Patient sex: M
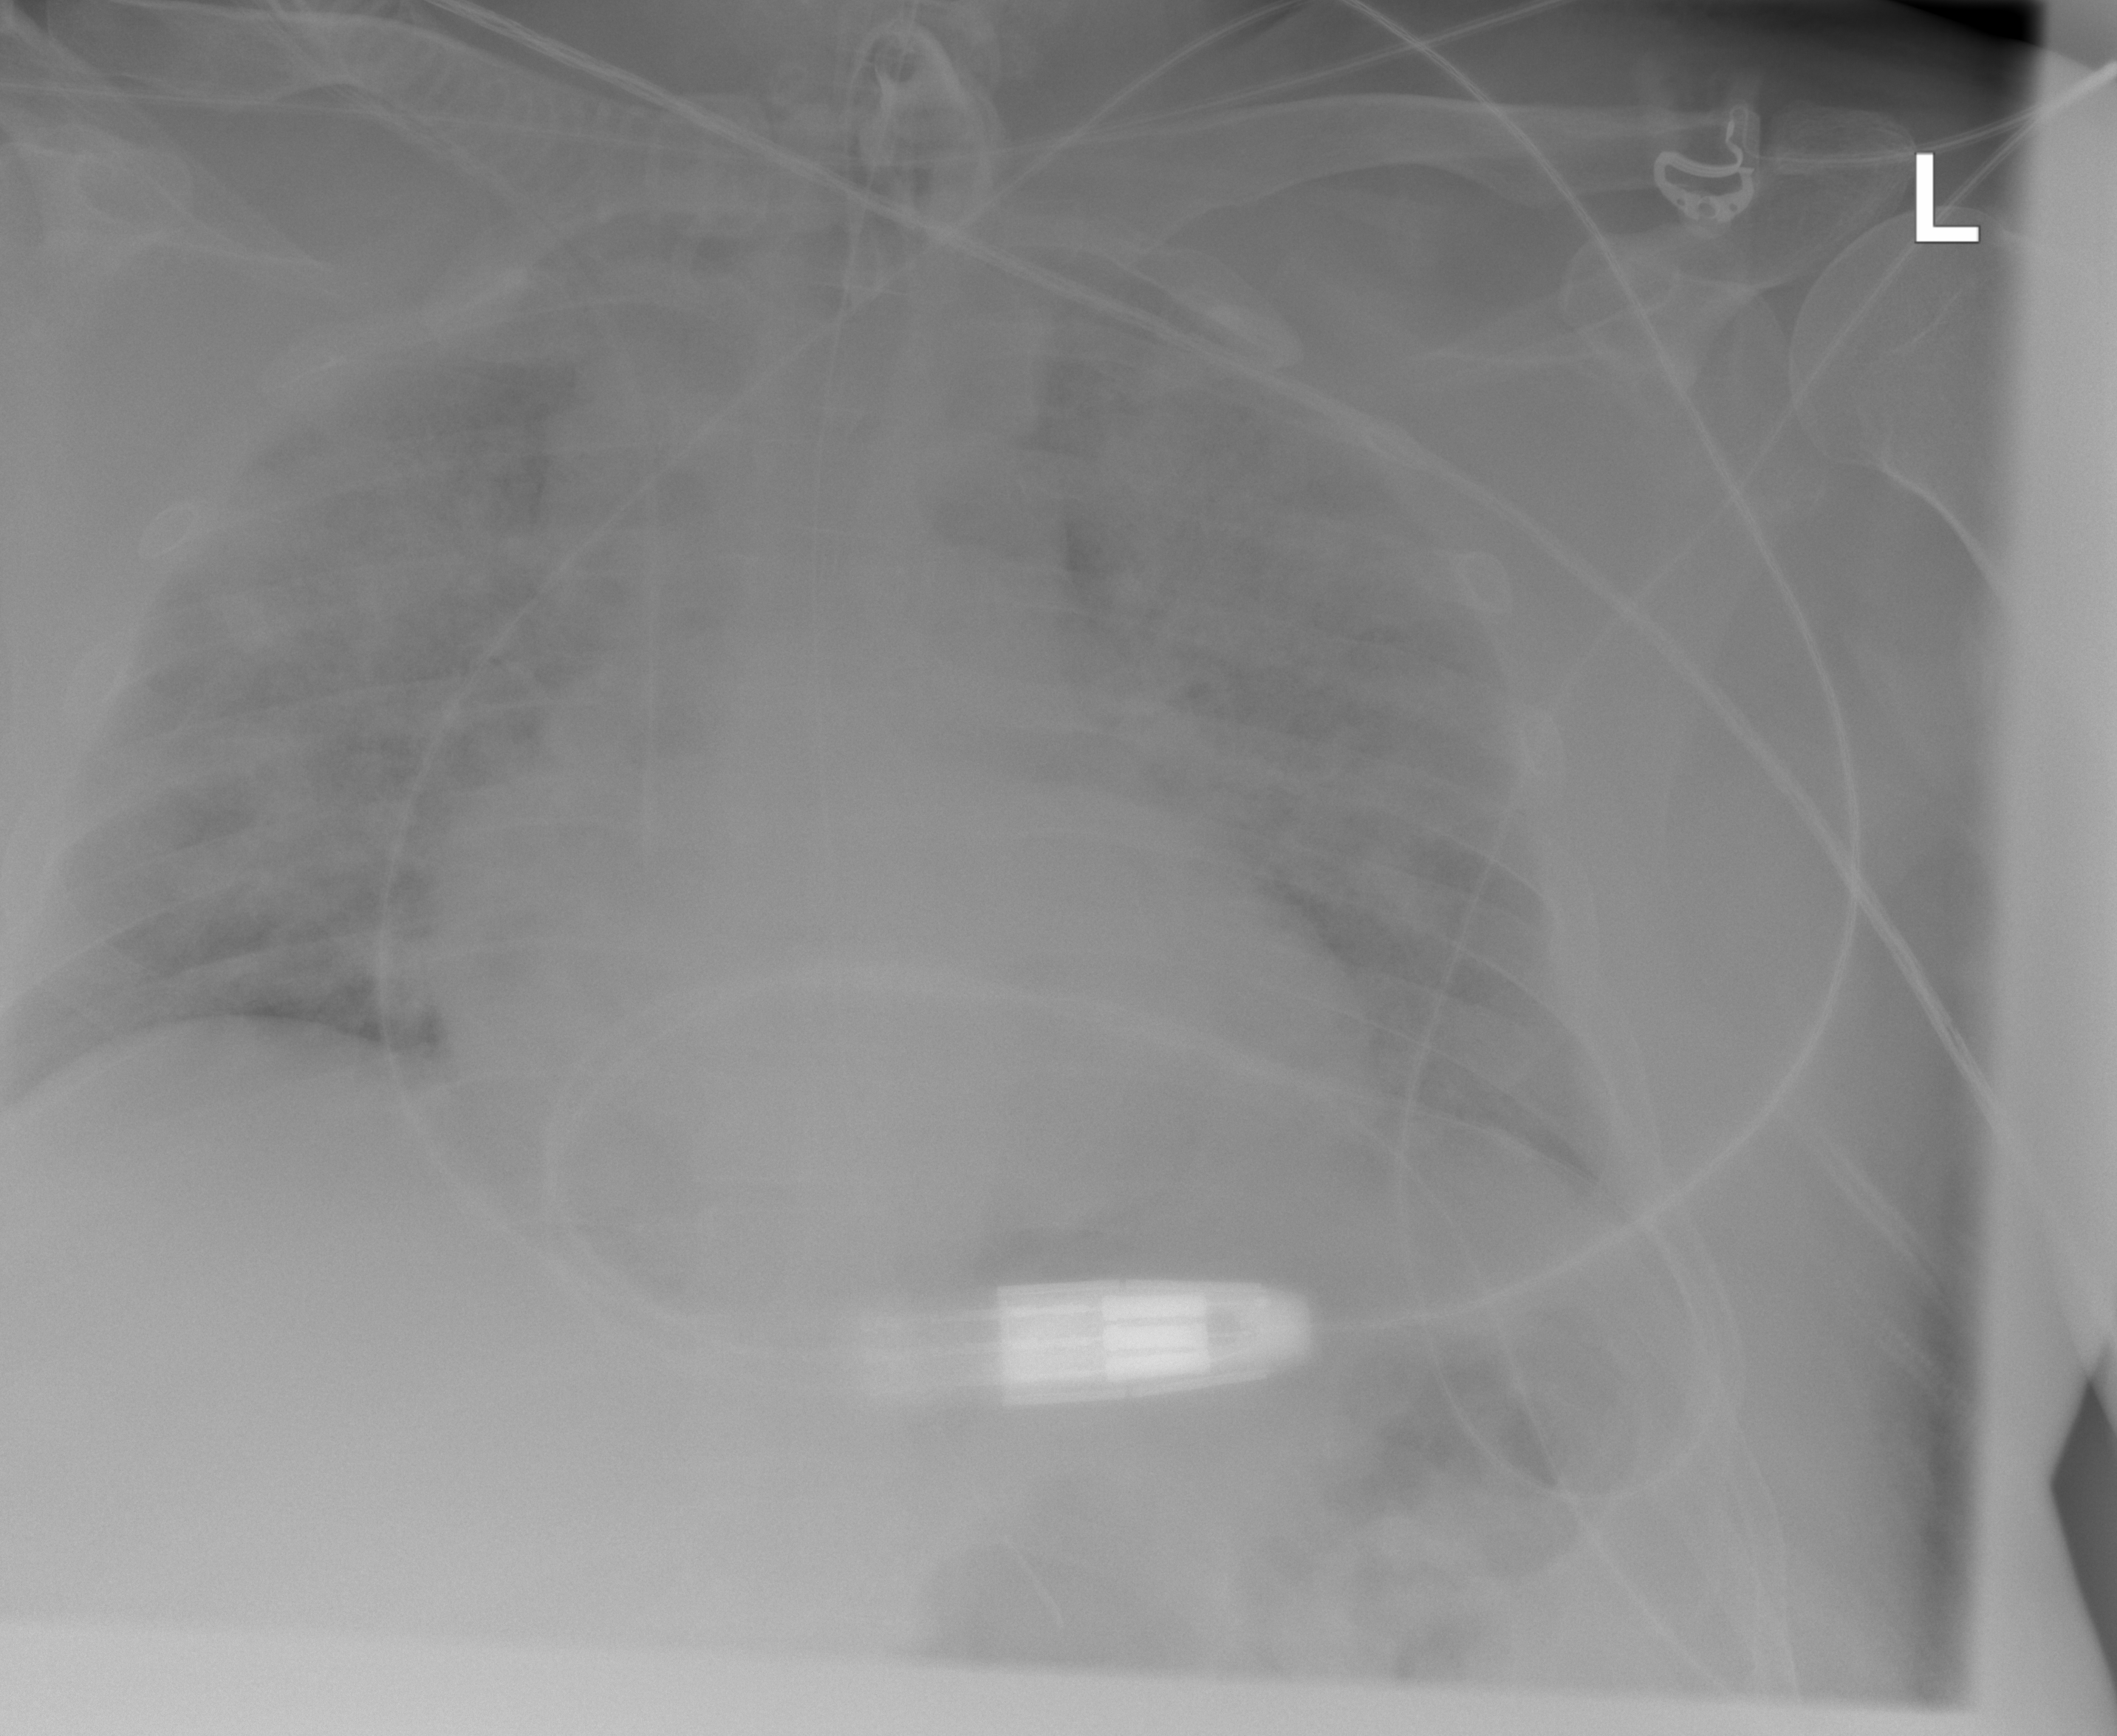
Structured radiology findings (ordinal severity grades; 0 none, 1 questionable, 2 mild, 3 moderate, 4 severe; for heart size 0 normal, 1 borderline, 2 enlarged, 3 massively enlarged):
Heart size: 2
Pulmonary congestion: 3
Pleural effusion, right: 0
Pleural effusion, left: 0
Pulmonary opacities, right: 0
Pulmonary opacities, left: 0
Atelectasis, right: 0
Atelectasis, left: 0